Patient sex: M
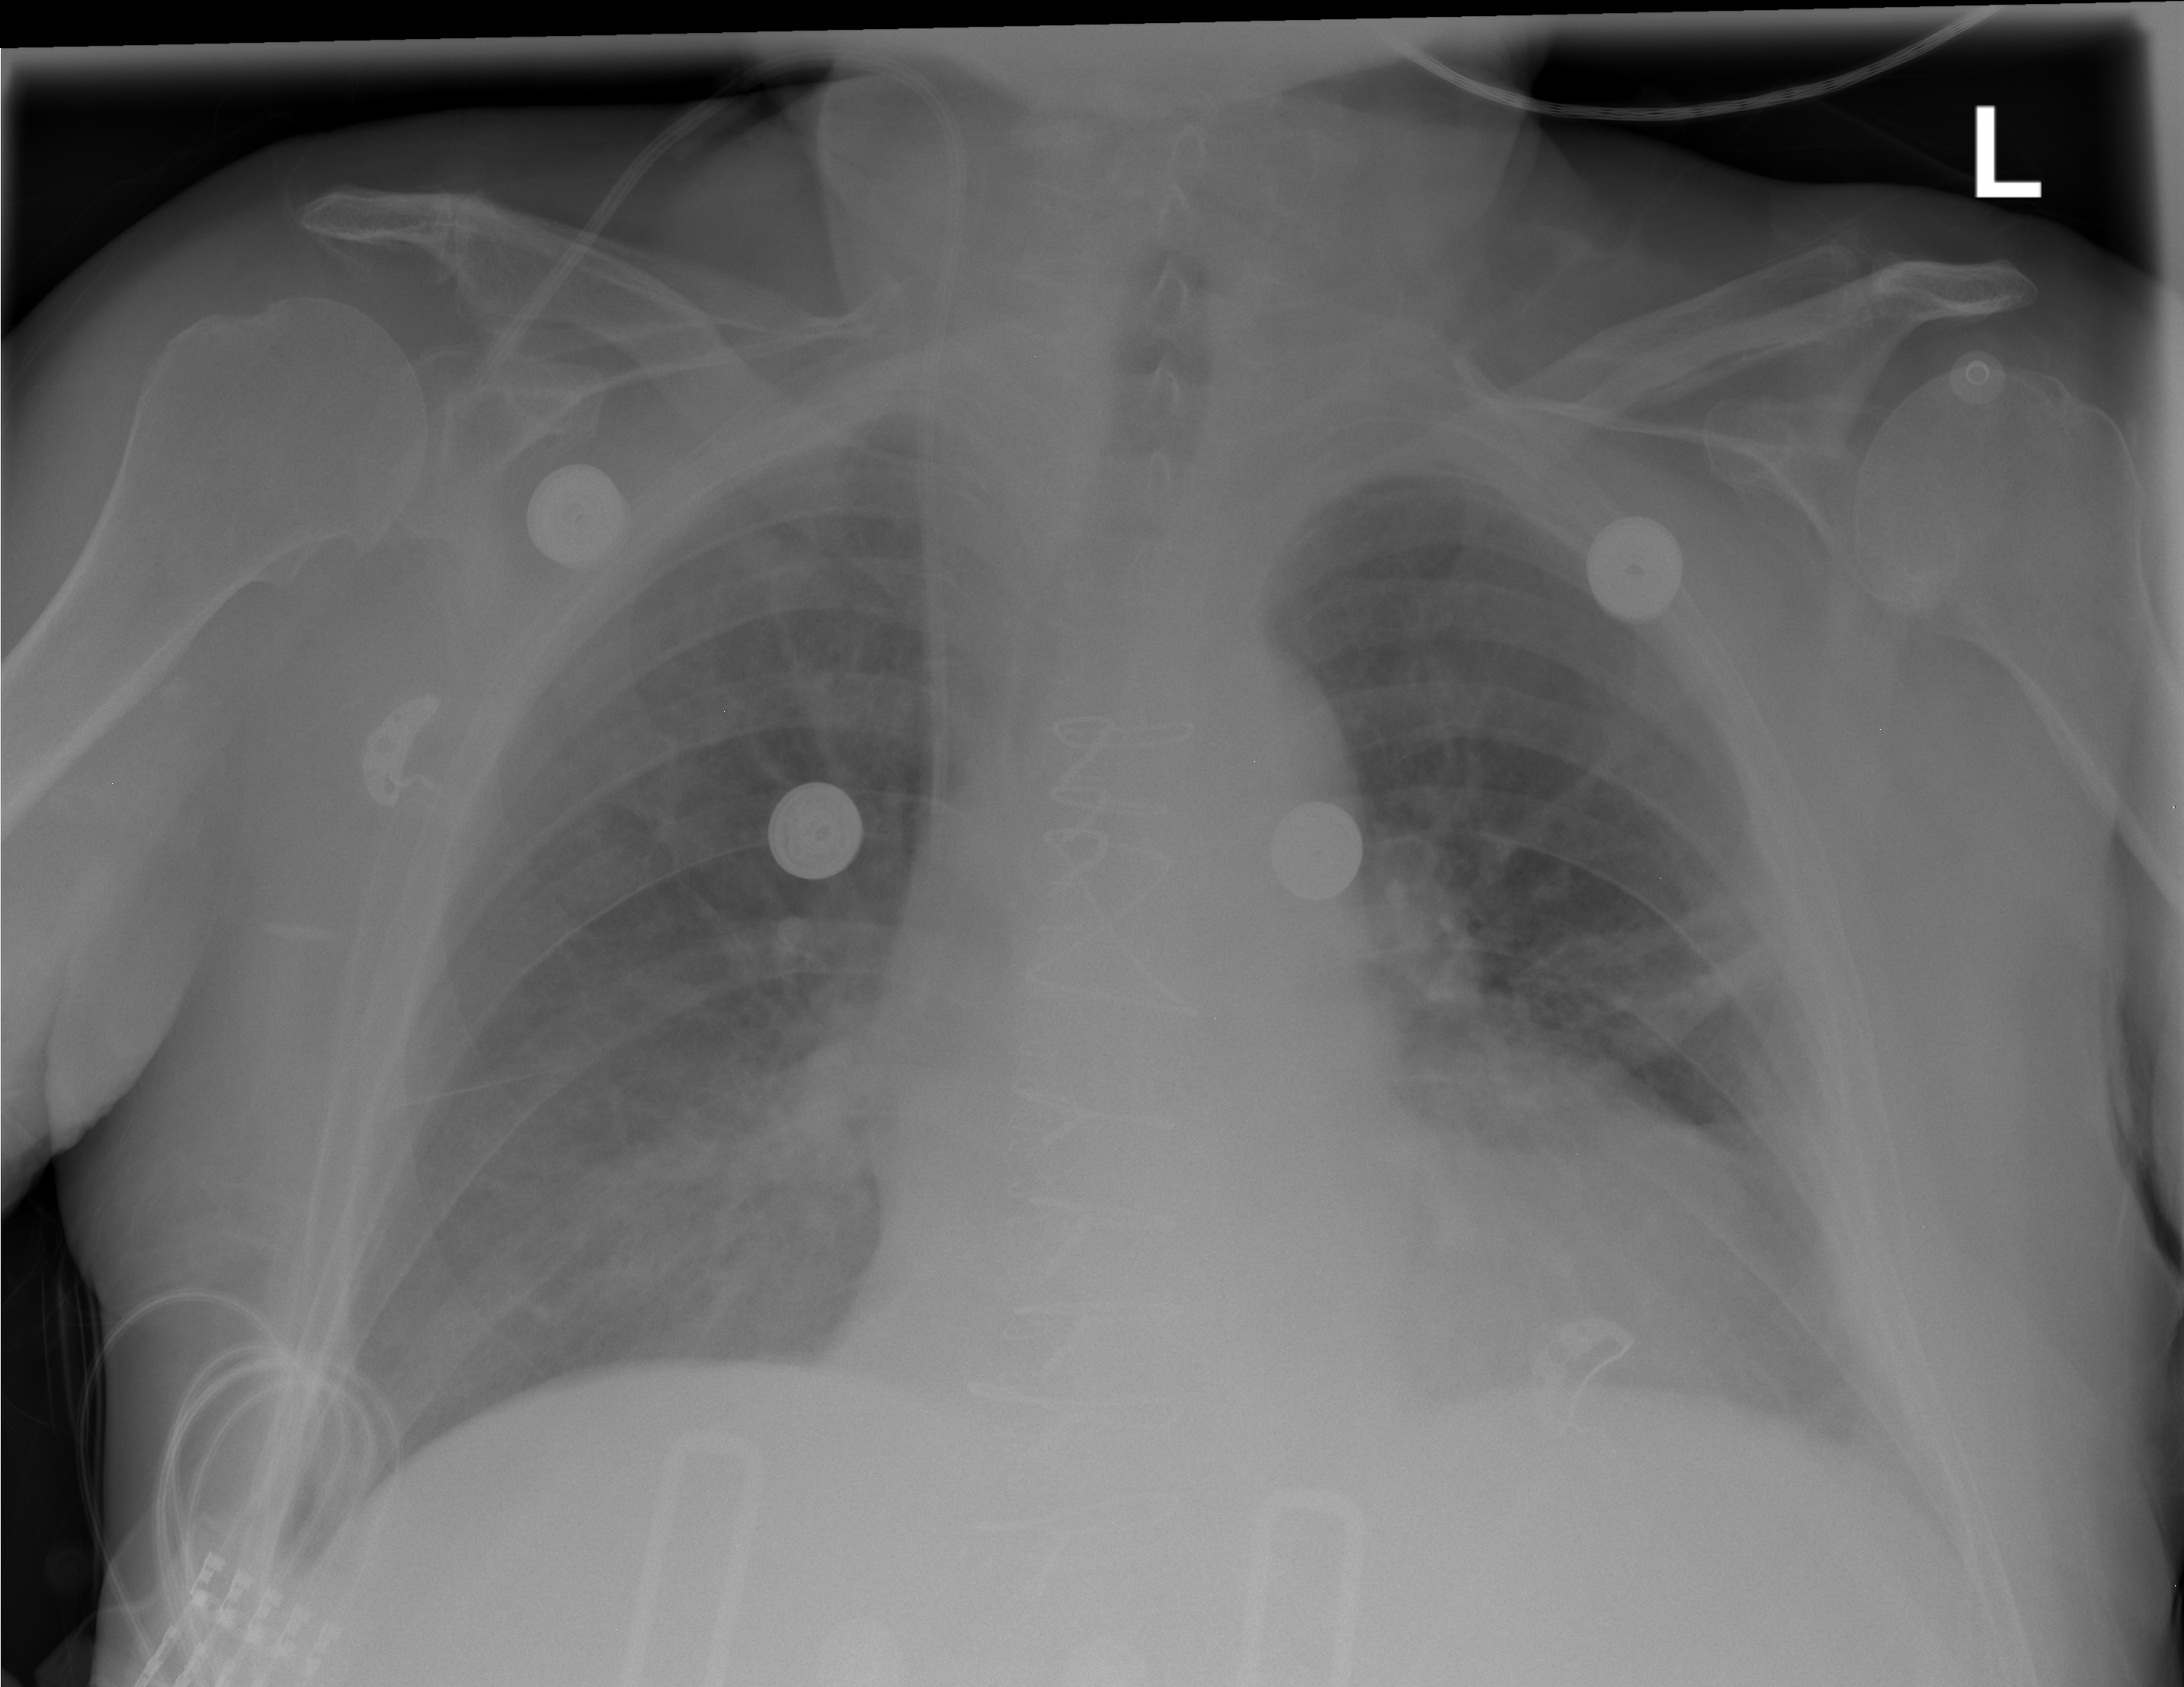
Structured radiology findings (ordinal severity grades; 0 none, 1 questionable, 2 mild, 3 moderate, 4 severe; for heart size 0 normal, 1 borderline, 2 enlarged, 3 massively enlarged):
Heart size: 2
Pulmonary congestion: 2
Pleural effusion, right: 1
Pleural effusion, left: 2
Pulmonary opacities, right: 1
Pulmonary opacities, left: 1
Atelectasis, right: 2
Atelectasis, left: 2